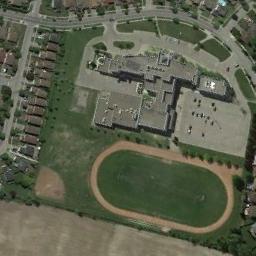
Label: ground_track_field